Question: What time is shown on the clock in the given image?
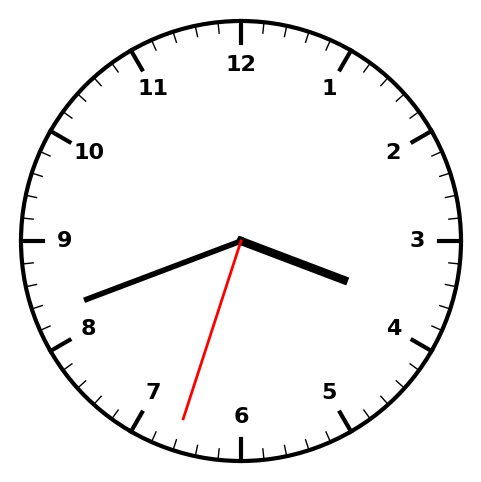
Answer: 03:41:33